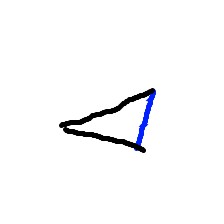
Shape: triangle